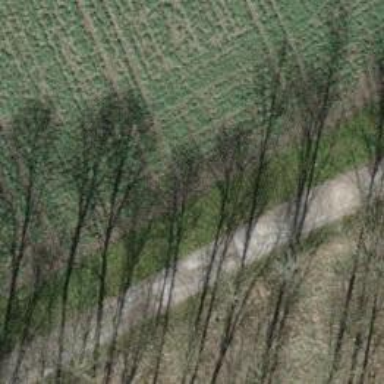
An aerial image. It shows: Gravel track with grade2 quality.